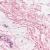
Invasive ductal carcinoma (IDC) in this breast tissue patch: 0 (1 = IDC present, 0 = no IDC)